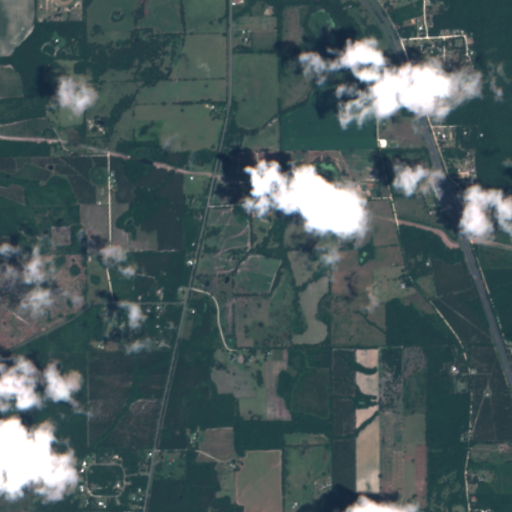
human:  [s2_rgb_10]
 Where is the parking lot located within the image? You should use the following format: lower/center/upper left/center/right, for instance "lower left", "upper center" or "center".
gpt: The parking lot is located in the center right of the image.
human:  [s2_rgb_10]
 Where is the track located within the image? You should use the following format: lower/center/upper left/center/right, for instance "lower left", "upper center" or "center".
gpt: The track is located in the upper left of the image.
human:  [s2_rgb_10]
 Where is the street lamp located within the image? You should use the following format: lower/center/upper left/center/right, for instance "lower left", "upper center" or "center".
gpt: The street lamp is located in the upper right of the image.
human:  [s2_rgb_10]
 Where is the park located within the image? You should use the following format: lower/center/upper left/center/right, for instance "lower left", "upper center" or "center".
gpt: There is no park in the image.